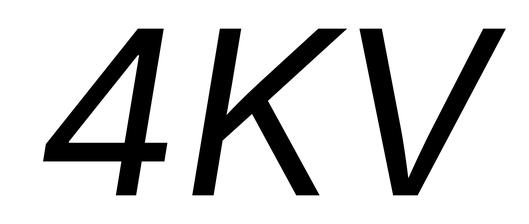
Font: Inter-Italic_Italic